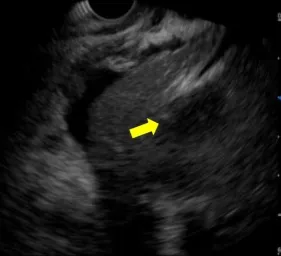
Multiple hypoechoic masses in the liver. And a mixed rising mass in the head of the pancreas with poorly defined boundaries.
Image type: radiology (ultrasound)